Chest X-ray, PA view. Patient: 57 years old, sex M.
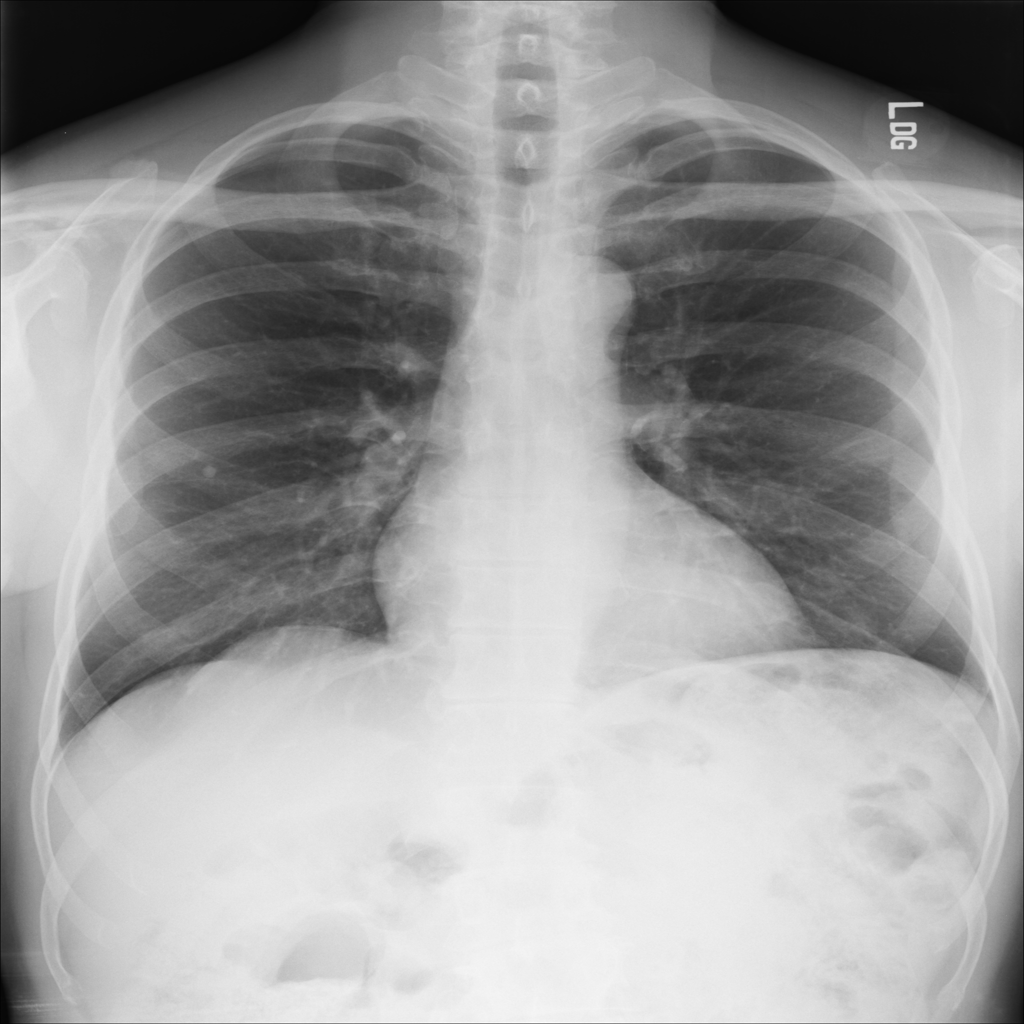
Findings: No Finding